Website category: sports
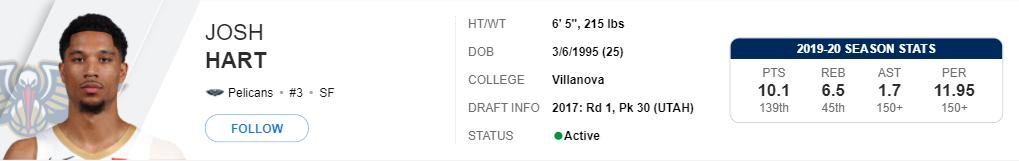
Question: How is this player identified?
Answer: Josh Hart

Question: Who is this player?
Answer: Josh Hart

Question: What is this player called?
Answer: Josh Hart

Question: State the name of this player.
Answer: Josh Hart

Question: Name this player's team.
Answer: Pelicans

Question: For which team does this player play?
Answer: Pelicans

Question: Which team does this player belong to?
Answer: Pelicans

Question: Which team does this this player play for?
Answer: Pelicans

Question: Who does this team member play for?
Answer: Pelicans

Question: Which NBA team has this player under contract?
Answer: Pelicans

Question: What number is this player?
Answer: #3

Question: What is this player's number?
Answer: #3

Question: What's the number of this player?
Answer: #3

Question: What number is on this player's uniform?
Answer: #3

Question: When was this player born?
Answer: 3/6/1995

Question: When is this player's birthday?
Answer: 3/6/1995

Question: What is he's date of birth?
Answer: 3/6/1995

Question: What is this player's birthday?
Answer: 3/6/1995

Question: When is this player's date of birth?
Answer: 3/6/1995

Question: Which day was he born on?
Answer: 3/6/1995

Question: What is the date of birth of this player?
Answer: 3/6/1995

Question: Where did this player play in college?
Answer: Villanova

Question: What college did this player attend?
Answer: Villanova

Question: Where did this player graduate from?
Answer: Villanova

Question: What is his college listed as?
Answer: Villanova

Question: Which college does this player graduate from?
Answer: Villanova

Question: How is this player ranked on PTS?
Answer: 10.1

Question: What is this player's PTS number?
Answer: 10.1

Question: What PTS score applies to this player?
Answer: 10.1

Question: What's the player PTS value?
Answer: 10.1

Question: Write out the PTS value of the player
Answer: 10.1

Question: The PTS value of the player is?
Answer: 10.1

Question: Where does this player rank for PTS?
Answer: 139th

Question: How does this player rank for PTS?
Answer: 139th

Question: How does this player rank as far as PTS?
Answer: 139th

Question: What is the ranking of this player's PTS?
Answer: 139th

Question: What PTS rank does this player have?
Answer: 139th

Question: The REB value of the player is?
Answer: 6.5

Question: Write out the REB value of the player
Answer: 6.5

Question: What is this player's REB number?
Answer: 6.5

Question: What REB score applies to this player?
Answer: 6.5

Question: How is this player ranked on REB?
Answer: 6.5

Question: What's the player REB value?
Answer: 6.5

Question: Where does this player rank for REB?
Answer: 45th

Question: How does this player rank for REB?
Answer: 45th

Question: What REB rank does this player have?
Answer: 45th

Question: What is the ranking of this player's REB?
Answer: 45th

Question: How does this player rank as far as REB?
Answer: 45th

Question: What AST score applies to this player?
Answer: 1.7

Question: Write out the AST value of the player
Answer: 1.7

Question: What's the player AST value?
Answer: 1.7

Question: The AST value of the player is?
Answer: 1.7

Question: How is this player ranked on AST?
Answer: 1.7

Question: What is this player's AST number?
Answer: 1.7

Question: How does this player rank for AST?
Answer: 150+

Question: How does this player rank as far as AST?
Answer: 150+

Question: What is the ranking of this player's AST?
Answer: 150+

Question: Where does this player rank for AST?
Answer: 150+

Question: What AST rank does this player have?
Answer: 150+

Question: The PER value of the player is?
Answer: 11.95

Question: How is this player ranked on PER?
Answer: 11.95

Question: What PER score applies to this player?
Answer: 11.95

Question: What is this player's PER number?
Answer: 11.95

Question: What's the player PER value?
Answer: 11.95